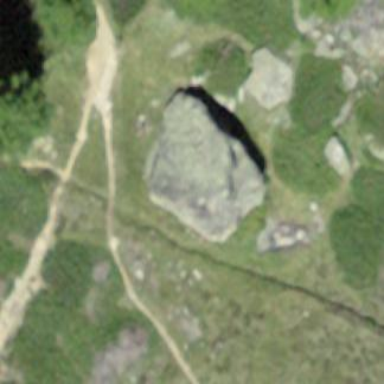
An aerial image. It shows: Natural rock formation.